Field crop: tomato
Growth stage: 1
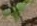
Species: solanum